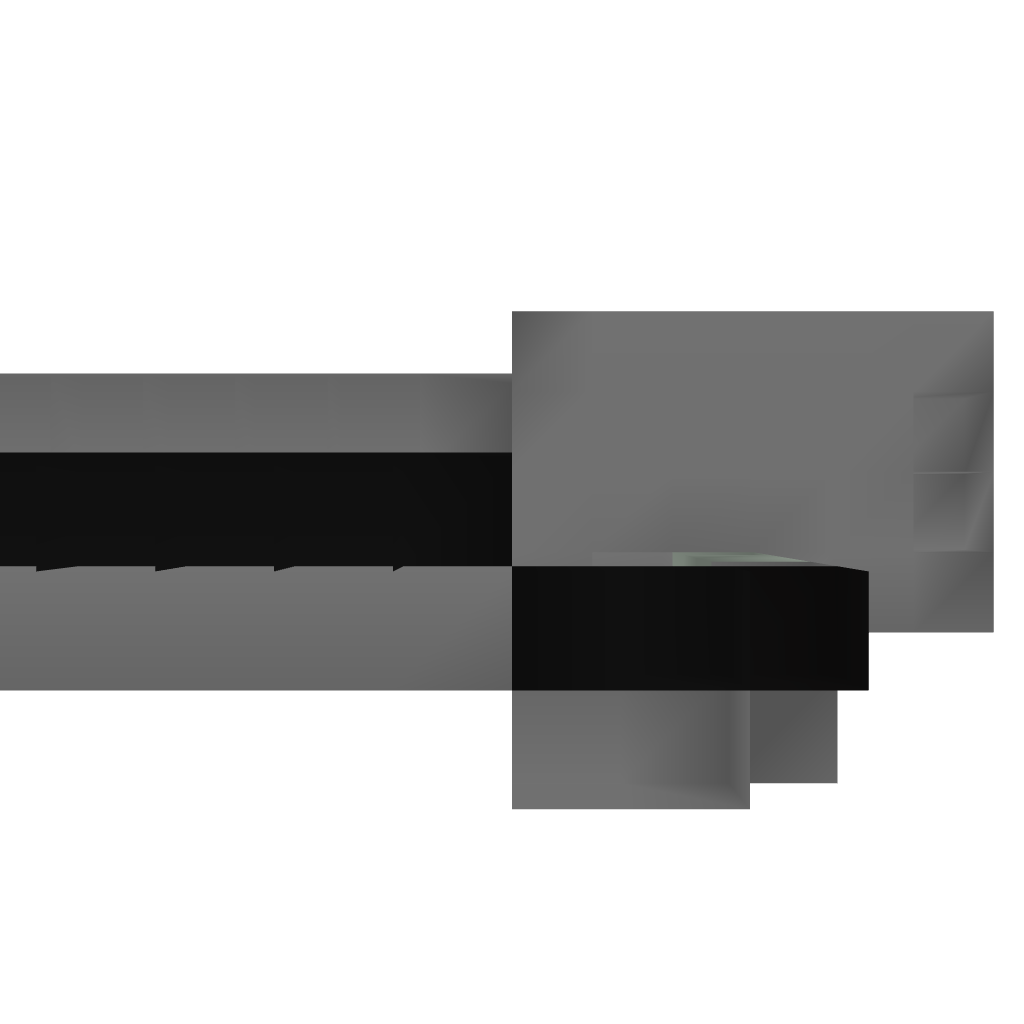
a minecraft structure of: Simple Cave Trap